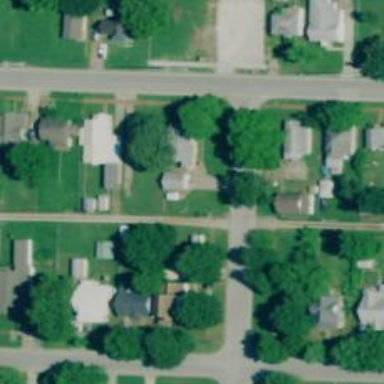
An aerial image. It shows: Alley classified as service road.